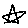
Label: star